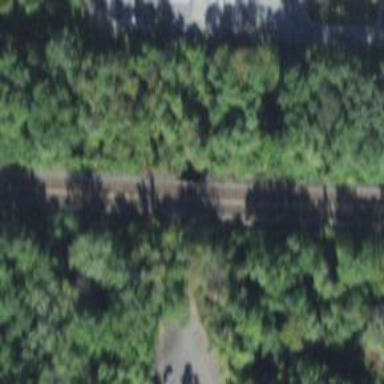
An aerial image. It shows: Railway bridge.